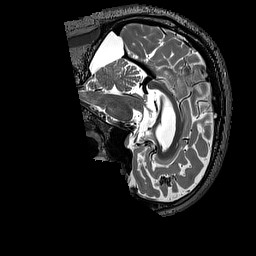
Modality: T2w
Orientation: sagittal
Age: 43
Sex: male
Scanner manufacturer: siemens
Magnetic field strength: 3 T
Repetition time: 3.2 s
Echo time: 0.567 s